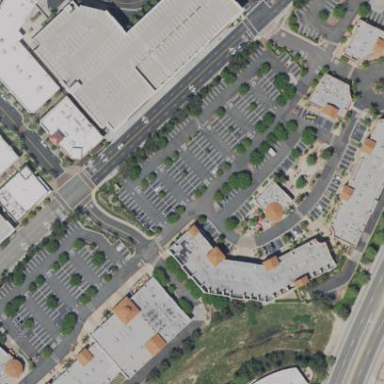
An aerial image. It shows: Retail area.